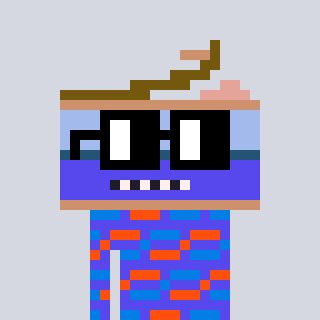
a pixel art character with square black glasses, a canned ham-shaped head and a computerblue-colored body on a cool background